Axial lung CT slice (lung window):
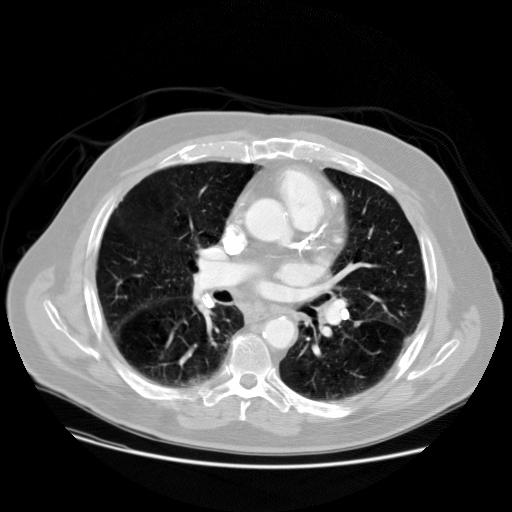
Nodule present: no